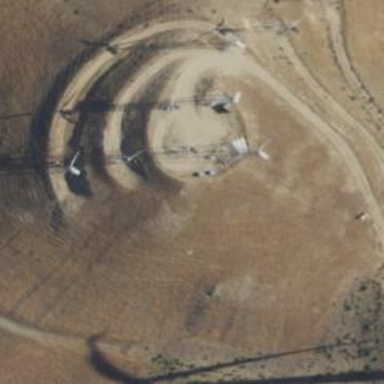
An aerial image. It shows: Wind power generator with wind turbines.